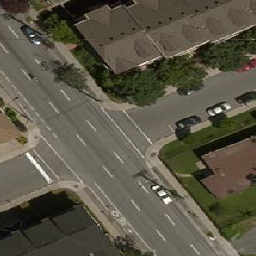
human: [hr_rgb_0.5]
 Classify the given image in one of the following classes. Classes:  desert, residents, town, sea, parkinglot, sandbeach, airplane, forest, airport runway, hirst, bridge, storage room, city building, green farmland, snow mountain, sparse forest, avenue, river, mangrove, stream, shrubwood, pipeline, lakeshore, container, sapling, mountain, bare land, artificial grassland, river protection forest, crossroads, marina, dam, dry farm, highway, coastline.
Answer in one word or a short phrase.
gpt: crossroads